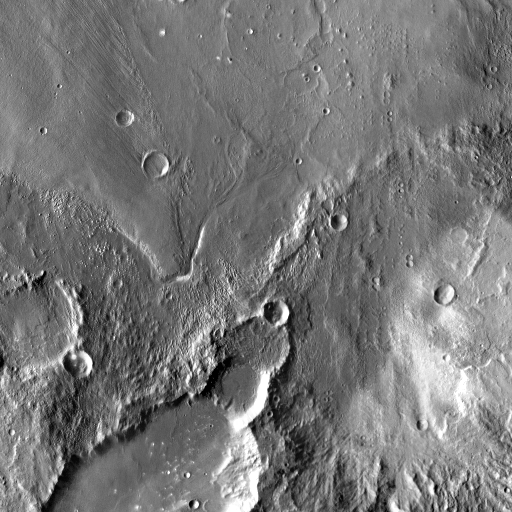
Crater classes present: Background, Other, Buried